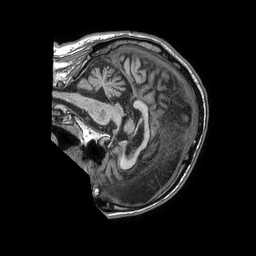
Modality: T1w
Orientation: sagittal
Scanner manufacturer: philips
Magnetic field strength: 1.5 T
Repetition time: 0.007484 s
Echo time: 0.003397 s